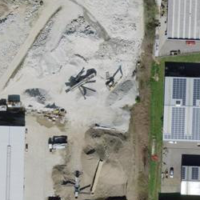
EUNIS habitat code: 54
Species observed at this site:
Ardea alba